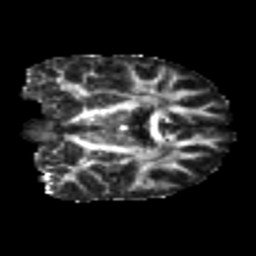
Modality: FA
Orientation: coronal
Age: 25
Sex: female
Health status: healthy
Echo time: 0.074 s